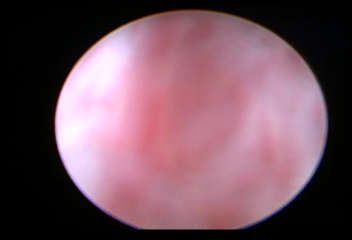
Modality: WLC
Class: Normal mucosa
Bladder cancer association: No